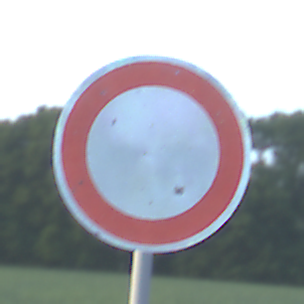
Verkehrszeichen: VerbotFahrzeugeAllerArt
Umgebung: Outdoor, Nature
Tageszeit: SunriseSunset
Wetter: PartlyCloudy
Licht: Natural
Jahreszeit: NotSpecified
Kontrast: MediumContrast